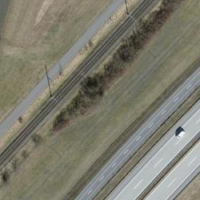
EUNIS habitat code: 57
Species observed at this site:
Filipendula ulmaria